The plot is a Morlet-wavelet scalogram of a rotor-rig vibration measurement. Classify the rotor condition as one of: normal, misalignment, unbalance, looseness.
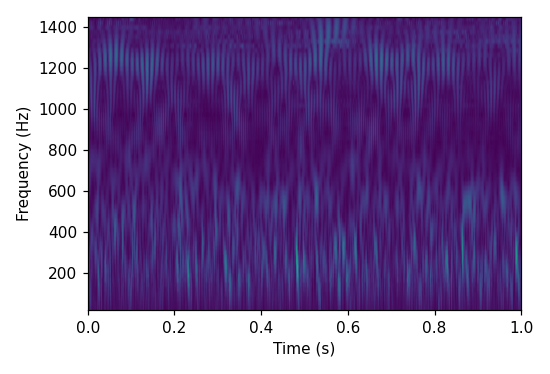
Answer: normal